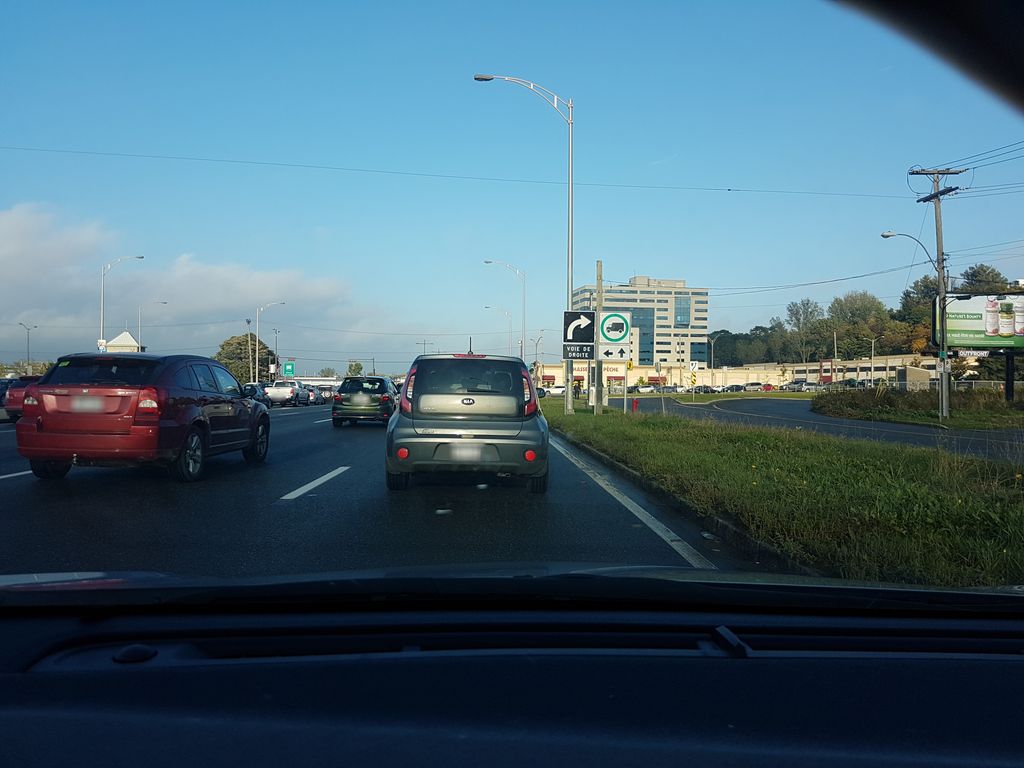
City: quebec_city